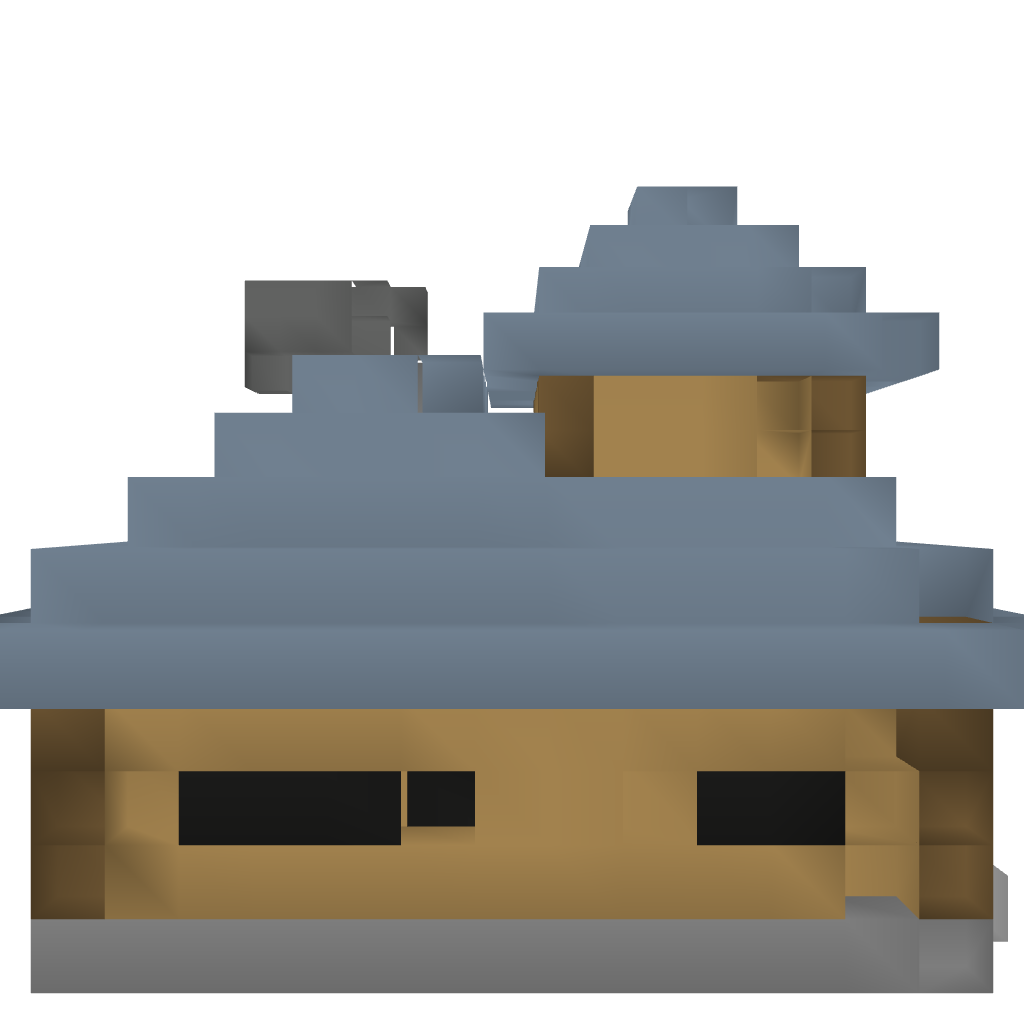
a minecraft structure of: Villagers Mayor's House